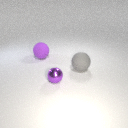
small purple metal sphere in front of large gray rubber sphere